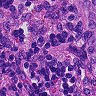
Metastatic tissue present: yes